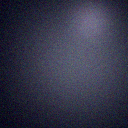
Screen state: off